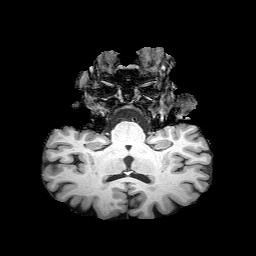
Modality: T1w
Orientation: sagittal
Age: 68
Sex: female
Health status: healthy